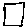
Label: square